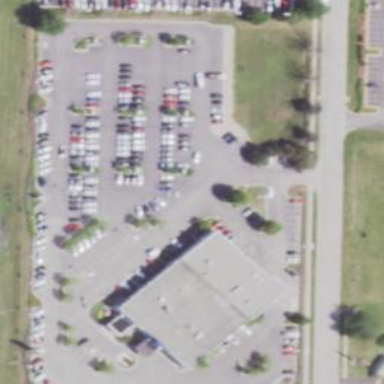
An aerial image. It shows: Commercial building used for car shop.